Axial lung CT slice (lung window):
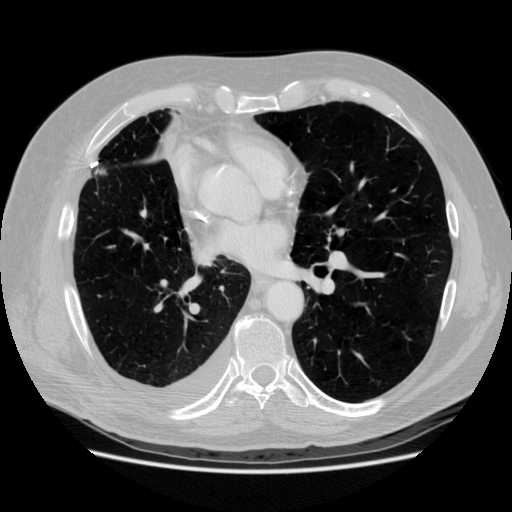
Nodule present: no